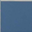
Piece: xx